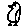
Label: bird